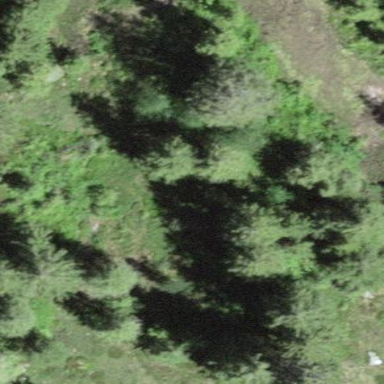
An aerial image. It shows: Forest area.